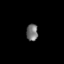
Tissue: lung
Cell type: Smooth muscle cells
Senescence score: 0.5425
Nuclear area (px): 191
Mean DAPI intensity: 116.052